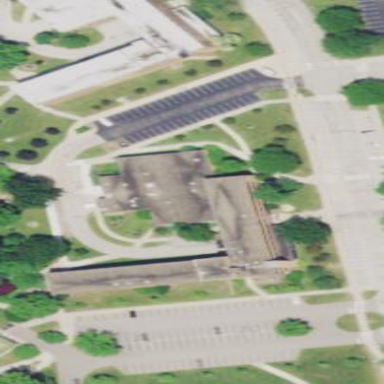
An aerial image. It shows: Modern dormitory building with flat gray roof. The building has tan color and is of historic significance.